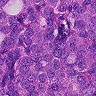
Metastatic tissue present: yes